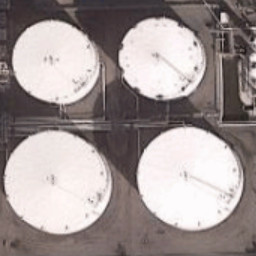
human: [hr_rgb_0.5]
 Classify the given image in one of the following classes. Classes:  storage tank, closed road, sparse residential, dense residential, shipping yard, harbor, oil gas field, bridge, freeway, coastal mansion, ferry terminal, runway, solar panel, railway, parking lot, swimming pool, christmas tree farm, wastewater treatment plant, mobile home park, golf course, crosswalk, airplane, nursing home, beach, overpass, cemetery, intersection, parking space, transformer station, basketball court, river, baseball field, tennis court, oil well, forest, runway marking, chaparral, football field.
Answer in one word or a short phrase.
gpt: storage tank